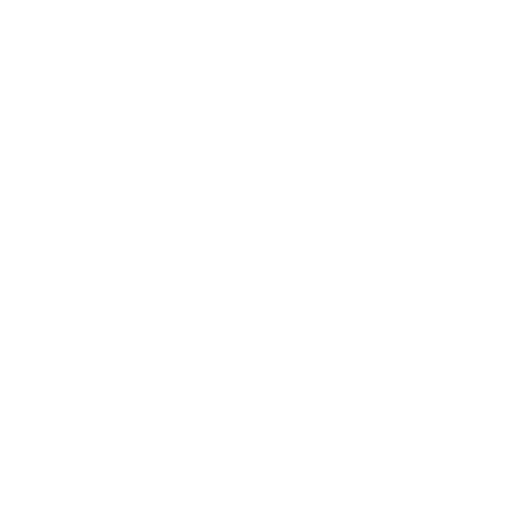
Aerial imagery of island in Alaska named Aston Island containing only unknown